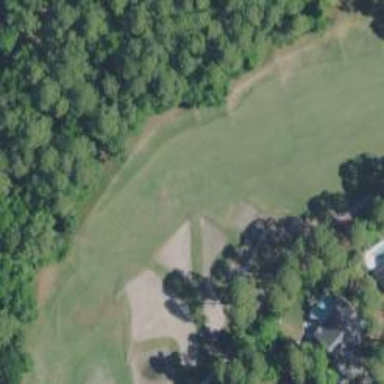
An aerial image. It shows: Golf hole.